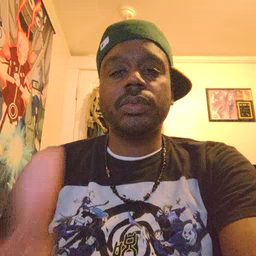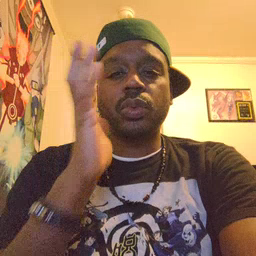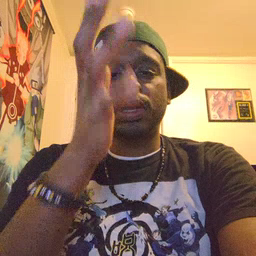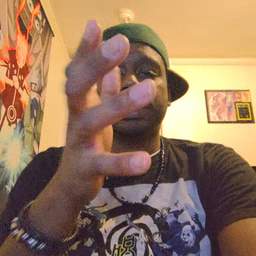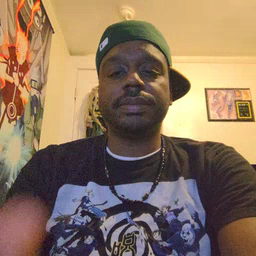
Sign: will